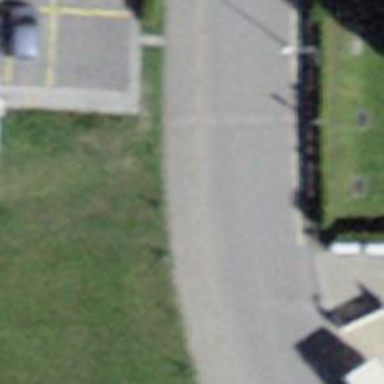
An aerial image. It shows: Residential road with asphalt surface. There is sidewalk on the left side.